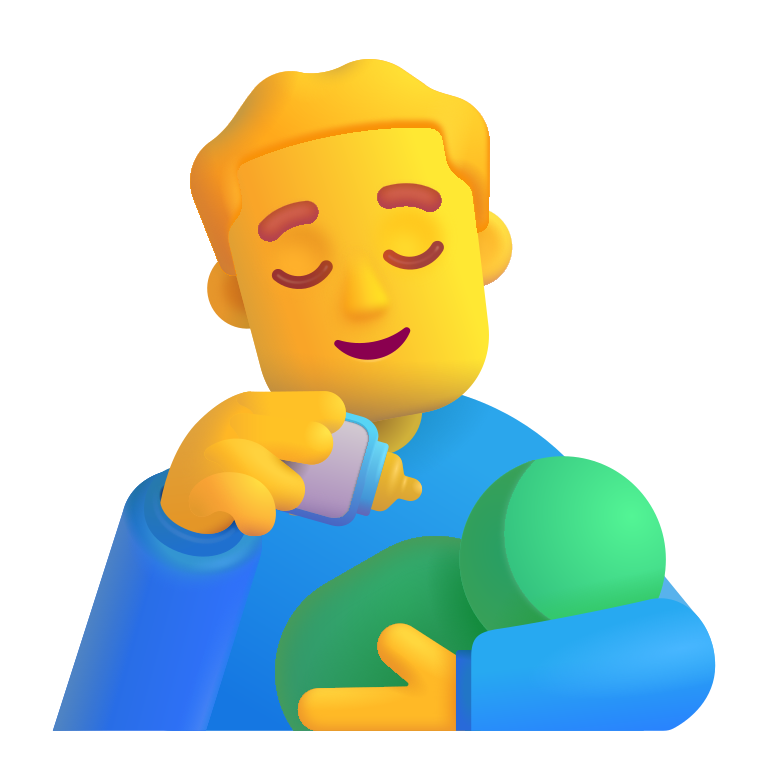
man feeding baby color default